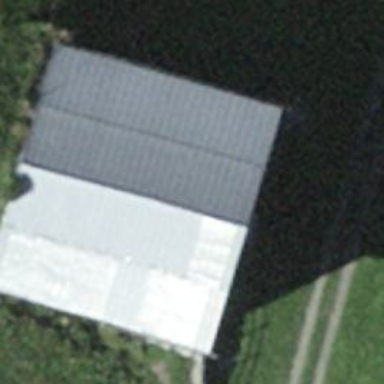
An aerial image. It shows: Farm auxiliary building.